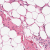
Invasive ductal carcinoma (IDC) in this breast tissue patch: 0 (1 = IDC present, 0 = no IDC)